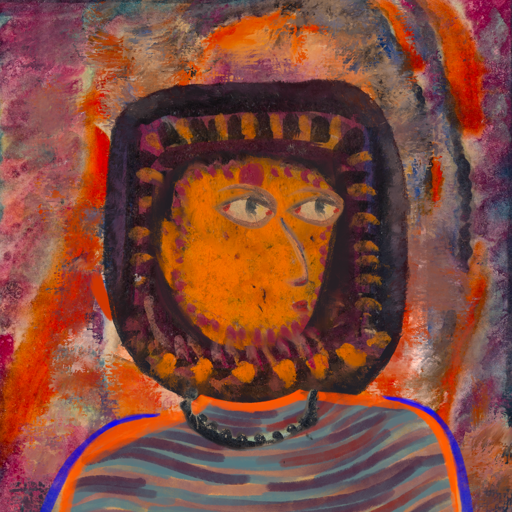
Background: Experience, Head And Neck Side: Doll_w_Hair, Face Side: GypsyMother, Bust: Experience, Hair Side: Blank, Head Accessory: Blank, Second Necklace: Blank, Necklace: Childish, Baby: Blank